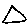
Label: triangle